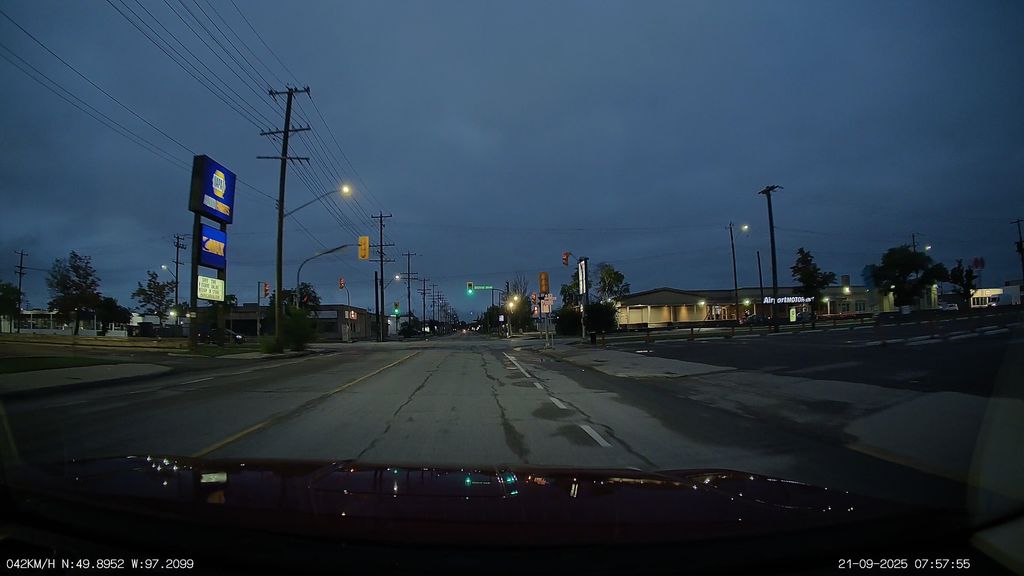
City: winnipeg